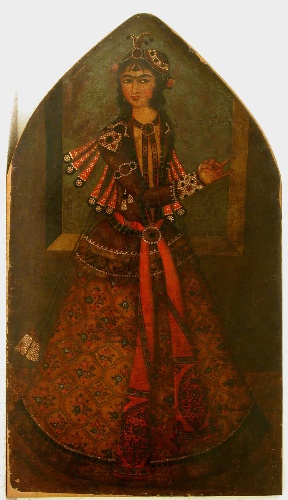
Title: Painting of a Dancer
Date: early 19th century
Object type: Painting
Classification: Paintings
Medium: Oil and gold on canvas
Dimensions: H. 41 5/16 in. (105 cm)
W. 27 7/8 in. (70.8 cm)
Department: Islamic Art
Credit line: The Friends of the Department of Islamic Art Fund, 1971
Accession year: 1971
Repository: Metropolitan Museum of Art, New York, NY
Tags: Women|Dancers